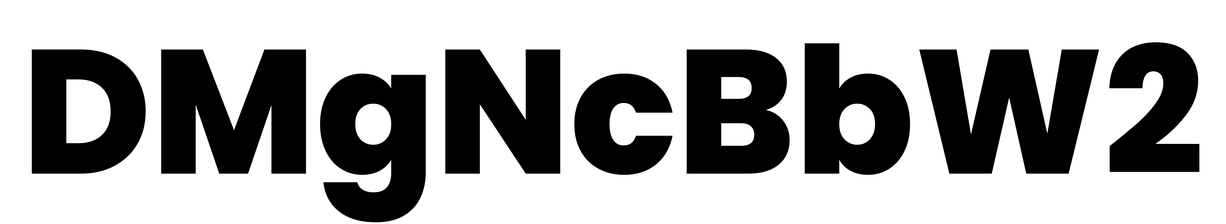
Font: Poppins-ExtraBold